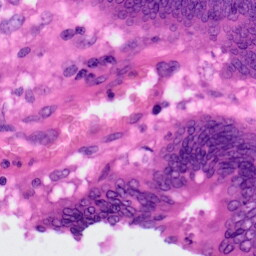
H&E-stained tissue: Colon